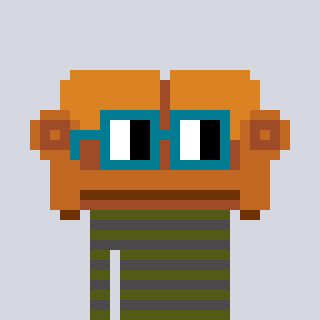
a pixel art character with square dark green glasses, a couch-shaped head and a grayscale-colored body on a cool background